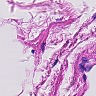
Metastatic tissue present: no